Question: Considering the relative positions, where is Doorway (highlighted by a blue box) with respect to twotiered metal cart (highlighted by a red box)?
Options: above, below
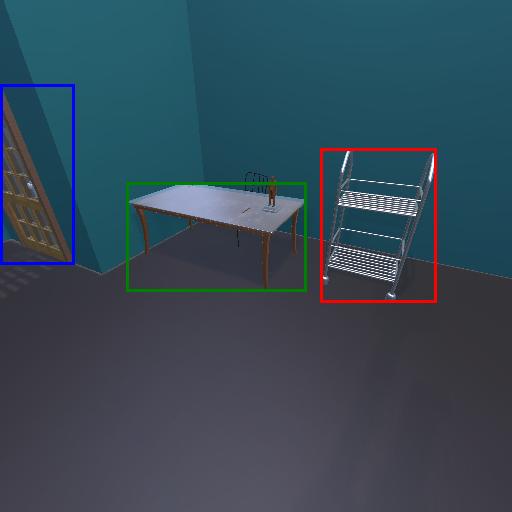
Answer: above